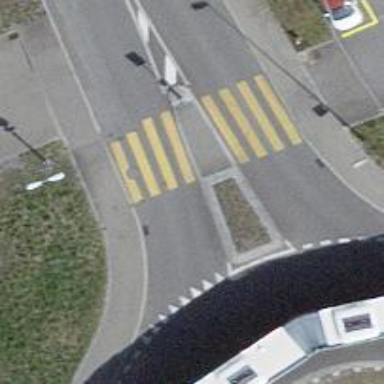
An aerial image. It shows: Uncontrolled crossing with zebra marking and island in the middle.